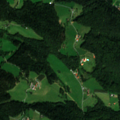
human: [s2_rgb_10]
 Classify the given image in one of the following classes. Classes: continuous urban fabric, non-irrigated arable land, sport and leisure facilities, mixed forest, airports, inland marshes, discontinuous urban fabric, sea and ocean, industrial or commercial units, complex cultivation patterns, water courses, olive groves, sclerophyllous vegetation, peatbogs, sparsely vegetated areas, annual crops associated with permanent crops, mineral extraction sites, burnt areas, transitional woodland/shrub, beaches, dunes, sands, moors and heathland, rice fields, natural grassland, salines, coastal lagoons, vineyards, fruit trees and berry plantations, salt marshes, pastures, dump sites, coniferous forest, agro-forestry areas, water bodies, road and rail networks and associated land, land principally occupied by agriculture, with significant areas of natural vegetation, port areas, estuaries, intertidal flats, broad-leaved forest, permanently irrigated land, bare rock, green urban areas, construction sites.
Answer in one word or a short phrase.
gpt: pastures, land principally occupied by agriculture, with significant areas of natural vegetation, broad-leaved forest, coniferous forest, mixed forest